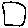
Label: square